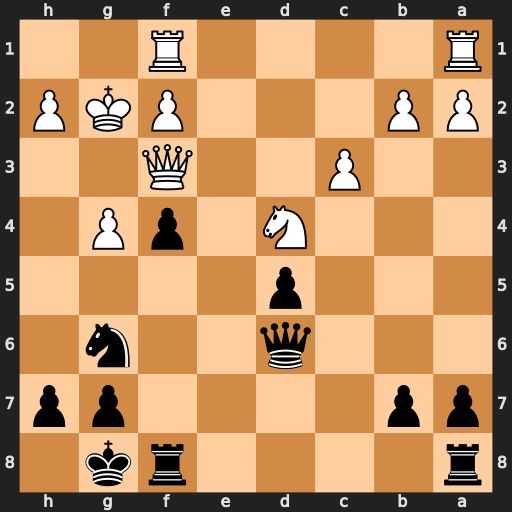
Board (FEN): r4rk1/pp4pp/3q2n1/3p4/3N1pP1/2P2Q2/PP3PKP/R4R2
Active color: b
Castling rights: -
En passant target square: -
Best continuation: Nh4+ Kg1 Nxf3+